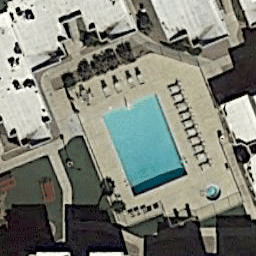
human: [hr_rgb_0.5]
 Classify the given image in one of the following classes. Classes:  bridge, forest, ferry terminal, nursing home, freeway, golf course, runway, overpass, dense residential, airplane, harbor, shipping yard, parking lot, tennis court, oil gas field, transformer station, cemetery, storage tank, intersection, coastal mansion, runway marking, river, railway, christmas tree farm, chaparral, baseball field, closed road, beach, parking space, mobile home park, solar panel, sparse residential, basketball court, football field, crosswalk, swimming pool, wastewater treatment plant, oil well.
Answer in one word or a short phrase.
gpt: swimming pool